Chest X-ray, AP view. Patient: 25 years old, sex M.
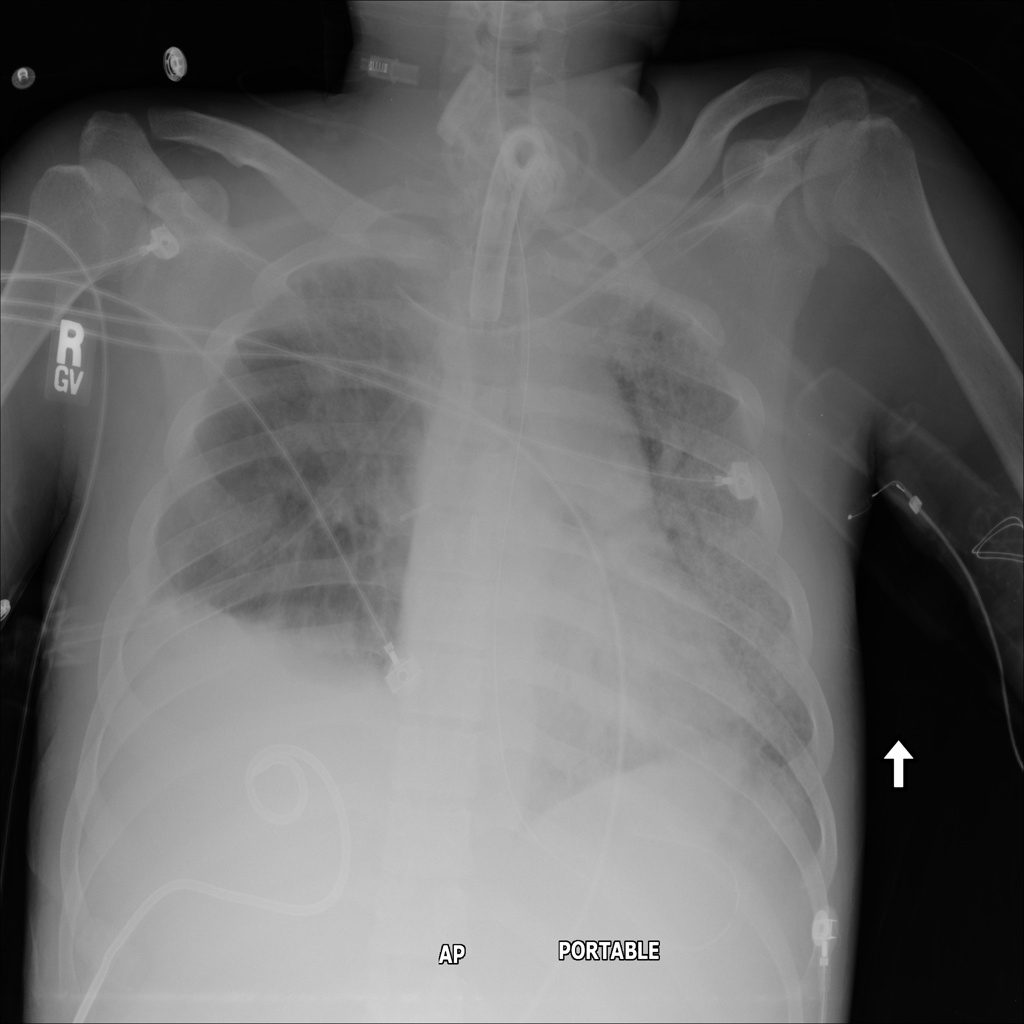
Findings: Consolidation